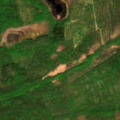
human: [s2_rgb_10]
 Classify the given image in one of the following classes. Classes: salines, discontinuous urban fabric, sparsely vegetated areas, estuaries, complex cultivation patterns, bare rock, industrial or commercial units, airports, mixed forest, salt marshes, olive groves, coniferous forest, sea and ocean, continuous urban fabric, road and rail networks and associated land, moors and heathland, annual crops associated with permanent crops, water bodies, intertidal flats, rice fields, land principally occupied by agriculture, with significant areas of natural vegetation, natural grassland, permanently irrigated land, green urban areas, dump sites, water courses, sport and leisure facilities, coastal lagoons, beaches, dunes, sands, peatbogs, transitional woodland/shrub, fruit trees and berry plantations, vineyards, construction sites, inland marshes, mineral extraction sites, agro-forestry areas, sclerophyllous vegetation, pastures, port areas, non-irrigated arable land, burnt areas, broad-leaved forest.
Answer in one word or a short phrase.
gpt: mixed forest, transitional woodland/shrub